Field crop: maize
Growth stage: 1
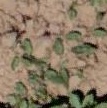
Species: convolvulus